Interaction volume radius: 5 \u00c5
Interaction volume height: 30 \u00c5
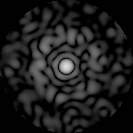
Disorder parameter: 0.8063